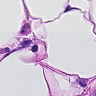
Metastatic tissue present: yes